Question: I'm trying to simply echo a JSON object literal which includes every row in my database table.
As standard with the methods found in many other similar questions I looked at, I'm fetching every row and encoding it like so:
'''
$con=mysqli_connect("localhost","username","pass","markers");//markers is db table name
$result = mysqli_query($con,"SELECT * FROM markers");
$rows = array();
while($r = mysqli_fetch_array($result))
{
$rows[] = $r
//or: $rows[] = array('data' => $r);
}
echo json_encode($rows);
'''
Similarly to the question <URL> ,
I want to echo a JSON Object which looks like this:
'''
{
"data1": // how do I get "data1"?
{
name: John Smith,
title: Mr,
description: a man
}
}
{
"data2":{ // how do I get "data2"?
name:Bob Smith,
title: Mr,
description: another guy
}
}
'''
Except I do not get how to achieve the "headers", the titles of the first level string of objects, such as "data1" or data2". In fact, my database table doesn't necessarily even have those values/that column.
This is what it looks like right now:

(Or do I have to have a column for that?)
My goal is to process the values in every "row" in the returned JSON.
I plan to use the jQ $.each function '$.each(data, function(dataNum, dataInfo)' -- e.g. data1 would be passed to dataNum and the values would be passed to dataInfo -- and be able to access specific table values by 'dataInfo.name', which right now is not working.
Thanks to any help in advance!
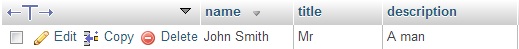
Answer: I would think you are way better off using 'mysqli_fetch_object()' to get each row as it own object. When you then json_encode '$rows' you would have an array of objects.
Here is the code:
'''
$con=mysqli_connect("localhost","username","pass","markers");//markers is db table name
$result = mysqli_query($con,"SELECT * FROM markers");
$rows = array();
while($r = mysqli_fetch_object($result))
{
$rows[] = $r;
}
echo json_encode($rows);
'''
Your JSON would look like this:
'''
[
{
"name":"Some Name",
"title":"Some Title",
"description":"Some description"
},
{
"name":"Some Other Name",
"title":"Some Other Title",
"description":"Some other description"
},
...
]
'''
In javascript, that gives you an integer-indexed array of objects. So your javascript might look like this:
'''
var array = JSON.parse(jsonString);
$.each(array, function(key, value) {
alert(key); // numerical index
alert(value.name); // name
alert(value.title); // title
alert(value.description); // description
});
'''